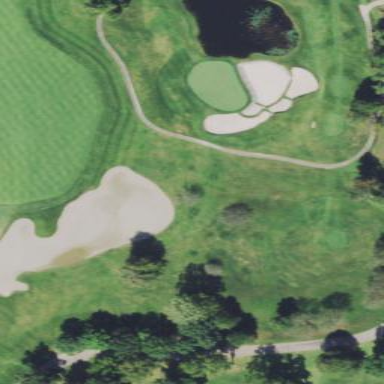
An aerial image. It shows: Golf bunker filled with sandy terrain.